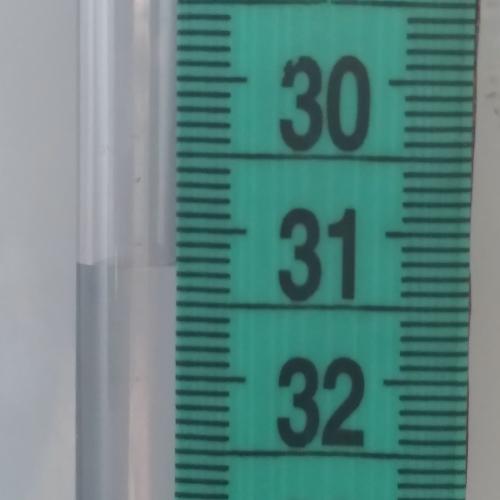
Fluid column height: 31.2 cm